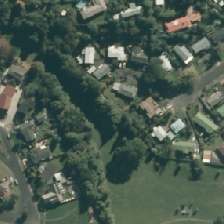
Land cover: urban_parkland